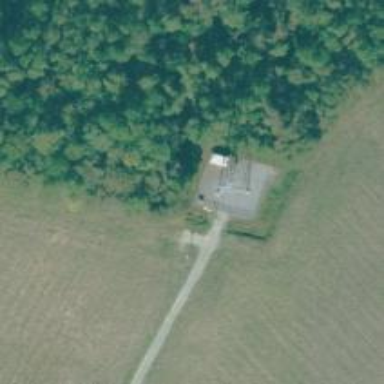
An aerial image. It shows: Mast tower used for communication.